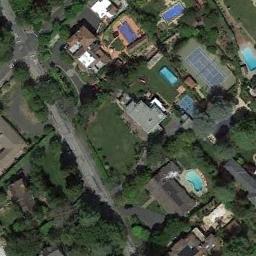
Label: tennis_court